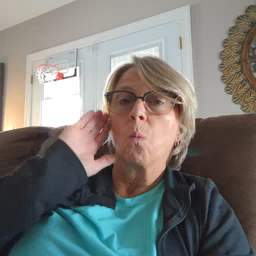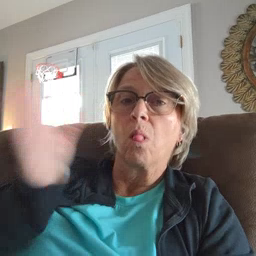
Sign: will